Interaction volume radius: 5 \u00c5
Interaction volume height: 40 \u00c5
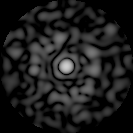
Disorder parameter: 0.8064